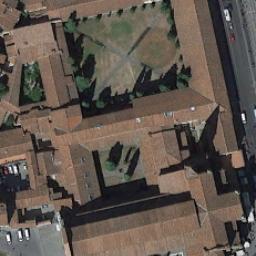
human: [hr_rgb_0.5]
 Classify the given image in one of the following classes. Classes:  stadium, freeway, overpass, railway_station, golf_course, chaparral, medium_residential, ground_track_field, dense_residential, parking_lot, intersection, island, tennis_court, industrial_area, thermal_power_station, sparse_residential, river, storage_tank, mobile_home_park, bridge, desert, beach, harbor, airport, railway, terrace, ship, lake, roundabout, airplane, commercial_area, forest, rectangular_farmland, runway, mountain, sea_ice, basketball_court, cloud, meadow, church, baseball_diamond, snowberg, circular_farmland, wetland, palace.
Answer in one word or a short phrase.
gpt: church